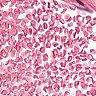
Metastatic tissue present: no